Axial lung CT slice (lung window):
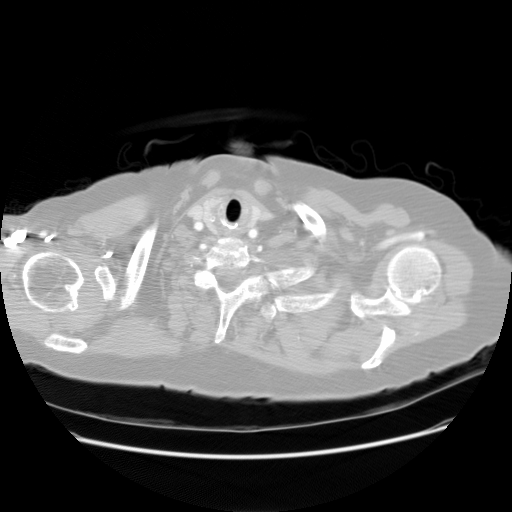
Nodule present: no